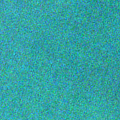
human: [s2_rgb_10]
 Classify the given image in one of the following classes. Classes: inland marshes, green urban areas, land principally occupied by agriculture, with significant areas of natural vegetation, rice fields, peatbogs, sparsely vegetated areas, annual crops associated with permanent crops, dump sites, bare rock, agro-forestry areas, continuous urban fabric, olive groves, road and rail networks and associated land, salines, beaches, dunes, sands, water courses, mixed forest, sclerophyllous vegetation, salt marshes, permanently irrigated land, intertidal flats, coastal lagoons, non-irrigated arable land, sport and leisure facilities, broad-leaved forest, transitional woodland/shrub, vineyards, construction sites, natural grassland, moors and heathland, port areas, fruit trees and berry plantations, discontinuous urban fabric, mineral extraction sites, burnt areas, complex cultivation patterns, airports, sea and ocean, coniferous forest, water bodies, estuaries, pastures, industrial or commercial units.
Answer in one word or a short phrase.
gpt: sea and ocean